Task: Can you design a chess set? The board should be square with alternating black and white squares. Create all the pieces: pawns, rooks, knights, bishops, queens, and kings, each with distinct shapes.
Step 3099:
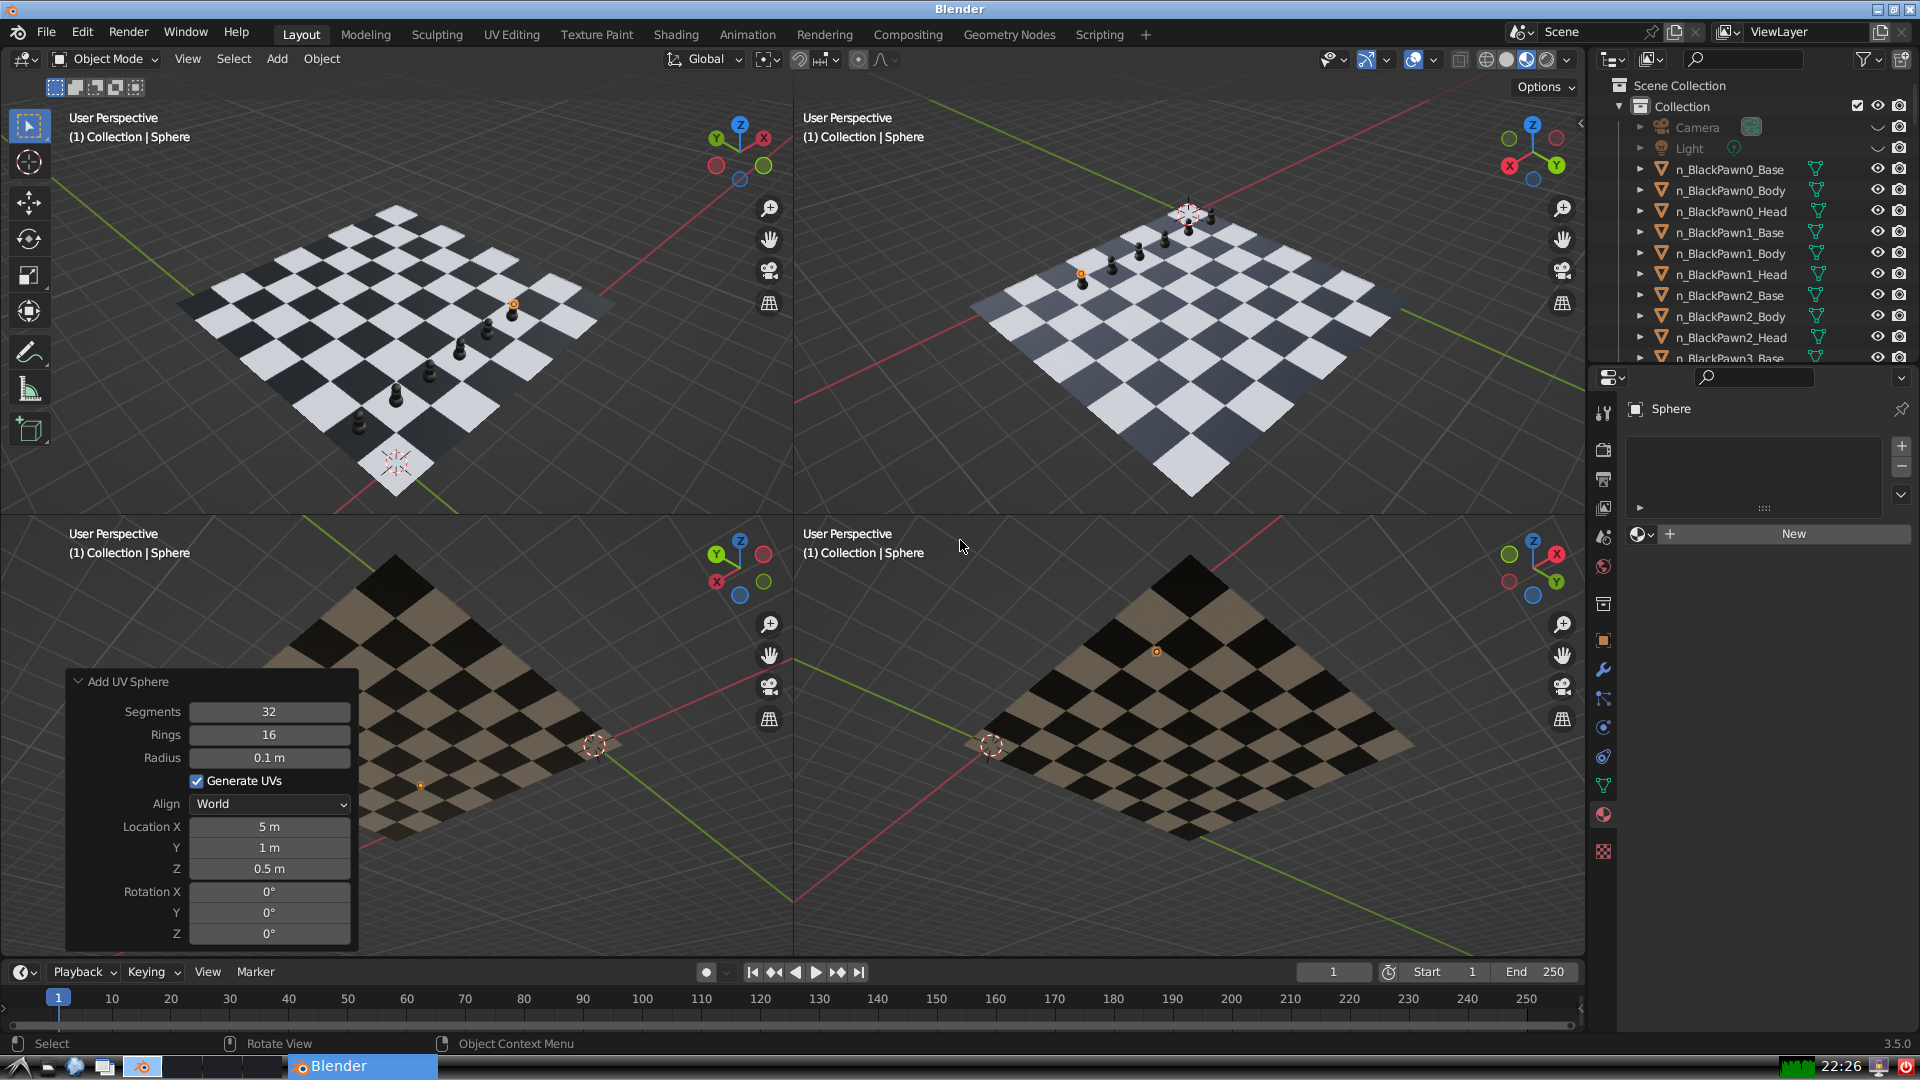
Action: {"mouse_move": [1608, 631]}